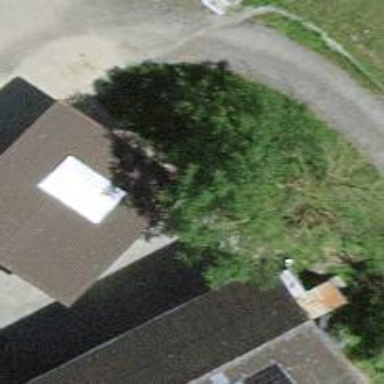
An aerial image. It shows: Garage building.